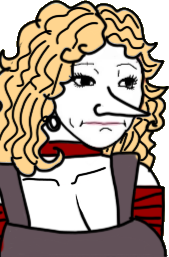
Label: 5_Daddys_Girl